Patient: sex F, age 61
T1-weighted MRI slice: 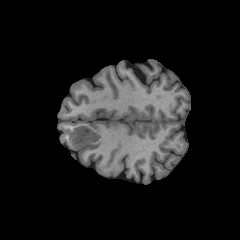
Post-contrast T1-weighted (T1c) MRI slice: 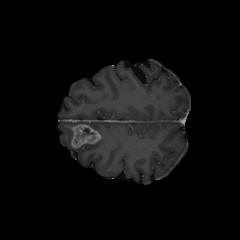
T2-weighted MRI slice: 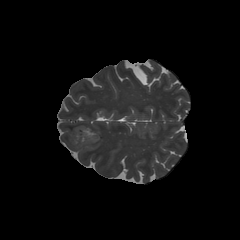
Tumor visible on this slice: yes
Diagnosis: Glioblastoma, IDH-wildtype
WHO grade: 4